Question: I am getting this error "Ad is not visible. Not refreshing ad." However my ad is visible. There is more than enough room to display the ad (all the green area is ad area). Will I still get credit for displaying the ad?

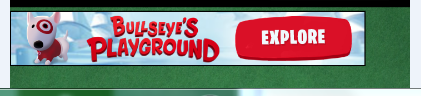
Answer: You get credit when someone clicks on your add, not when the ad is displayed.
So the message is irrelevant.